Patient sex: M
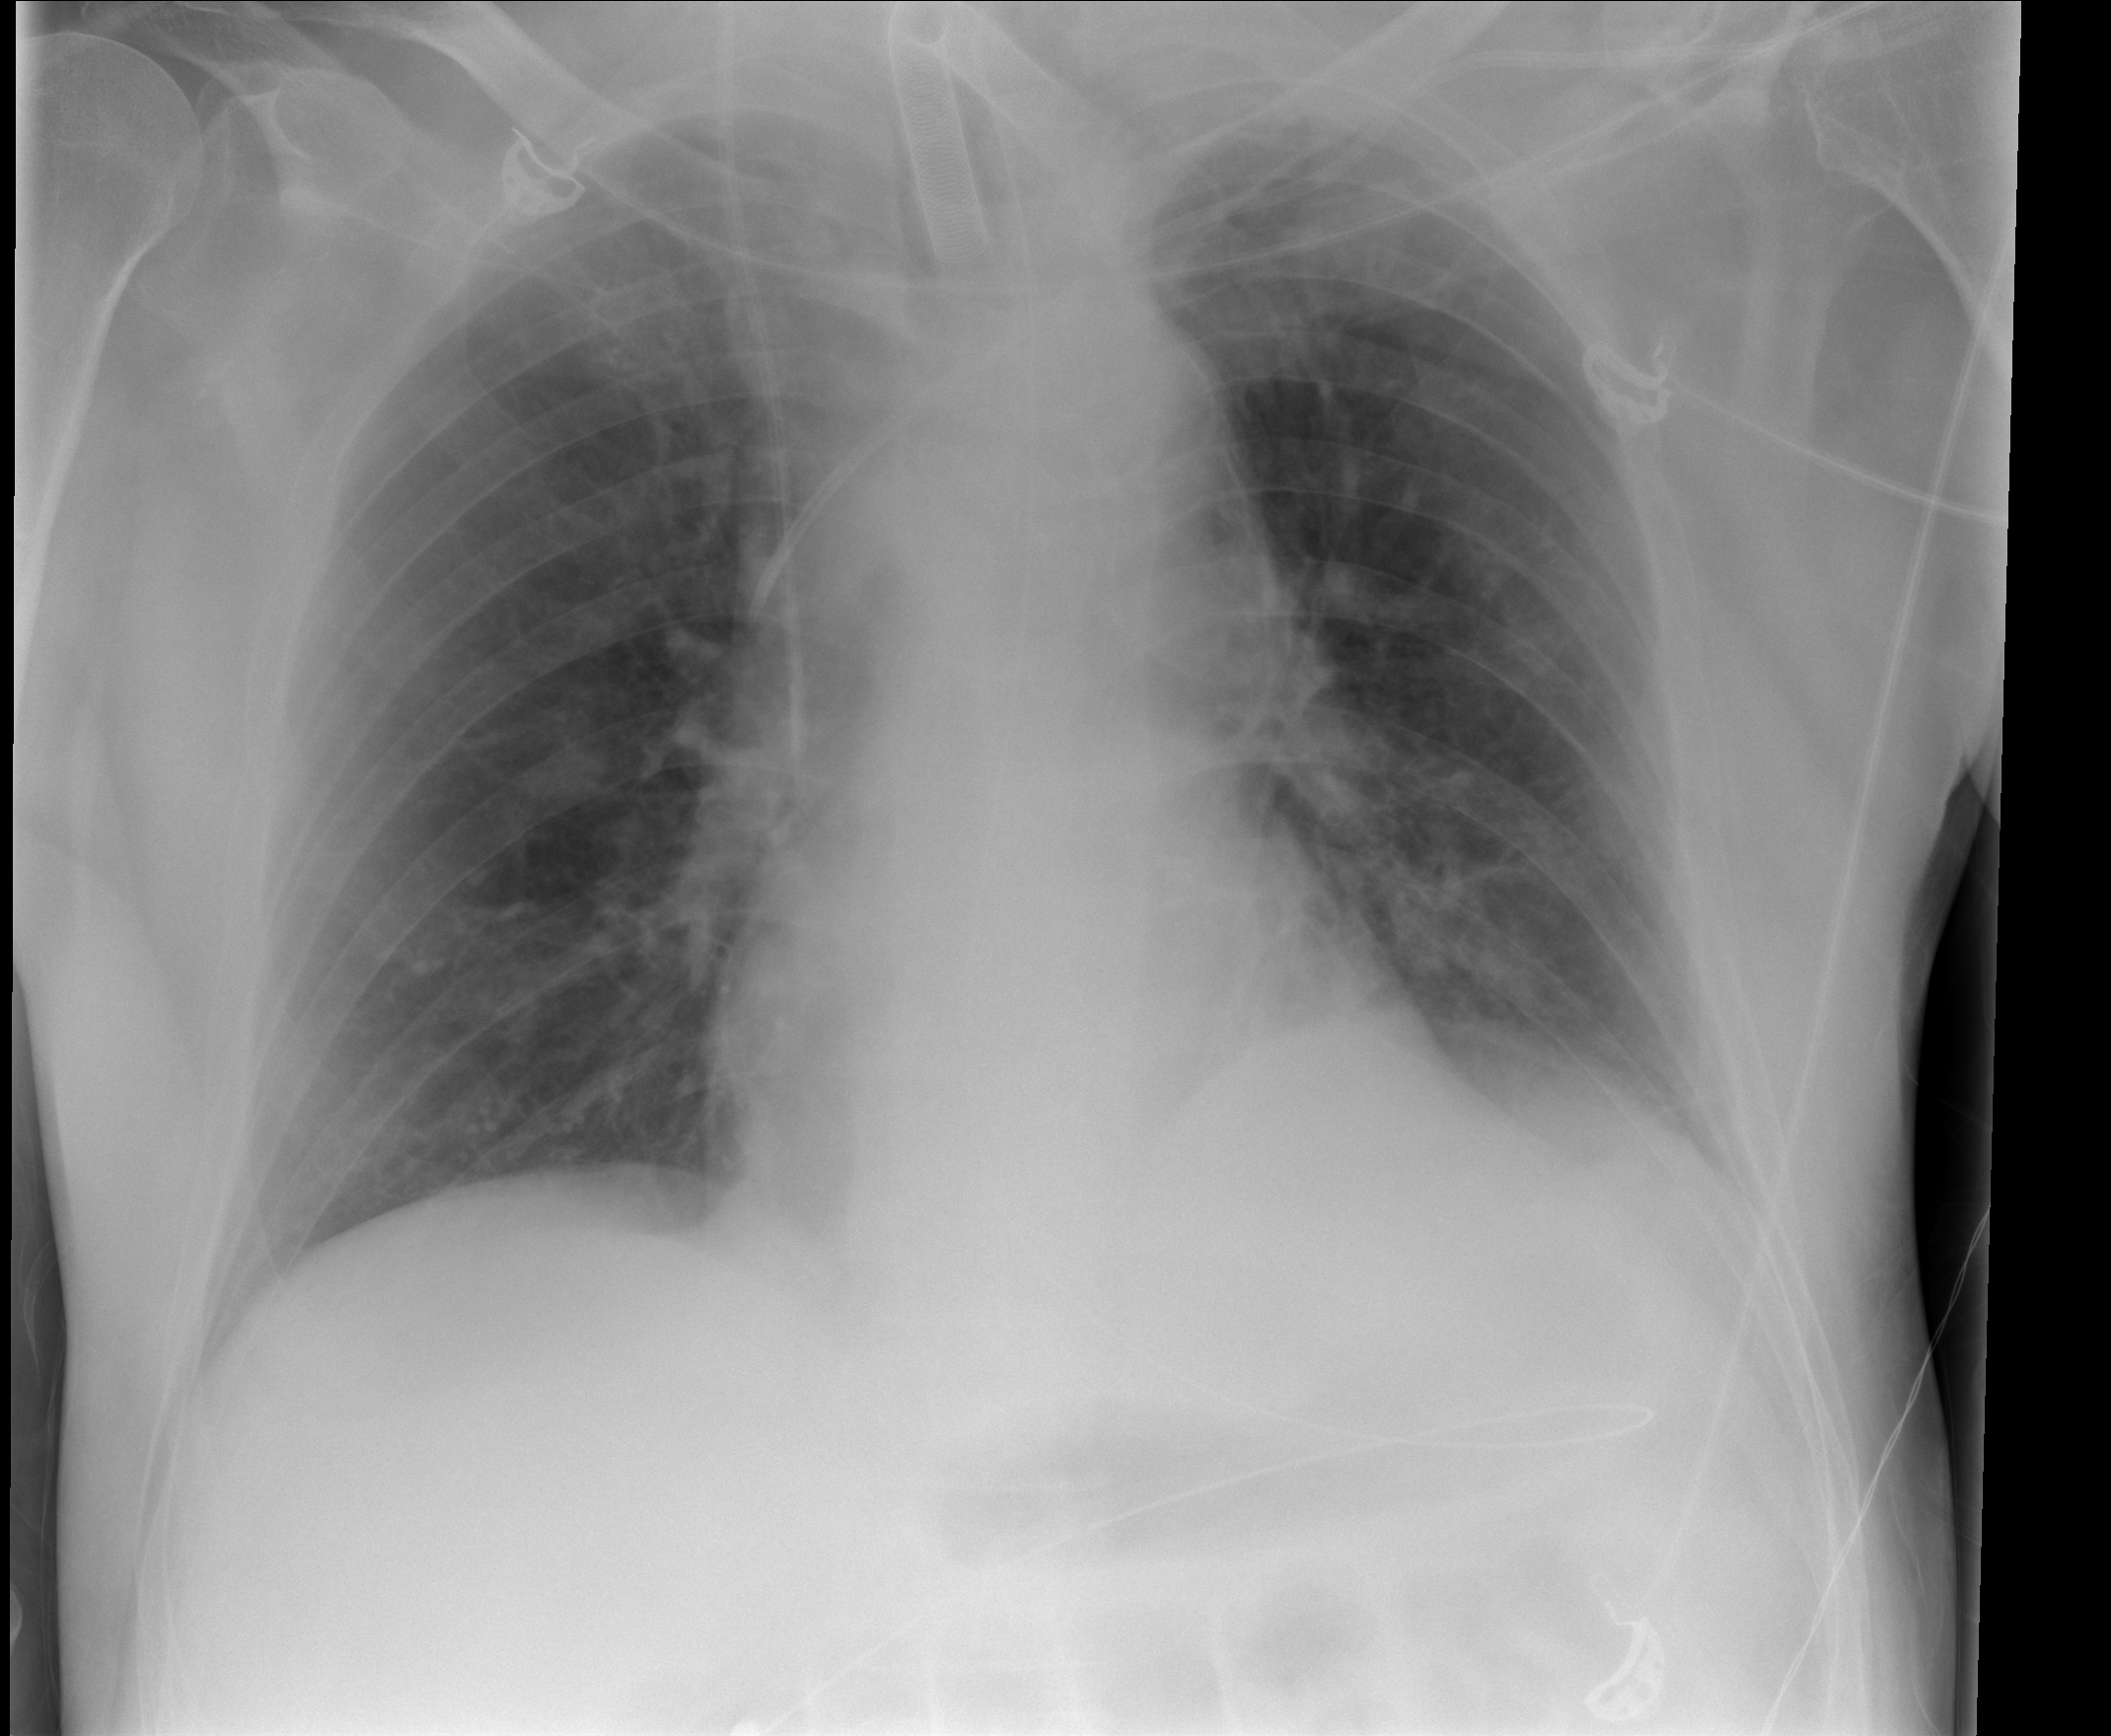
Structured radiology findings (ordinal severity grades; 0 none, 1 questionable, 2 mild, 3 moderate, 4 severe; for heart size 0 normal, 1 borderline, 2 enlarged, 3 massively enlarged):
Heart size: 0
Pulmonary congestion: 0
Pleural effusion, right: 0
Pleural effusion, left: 2
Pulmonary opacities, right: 0
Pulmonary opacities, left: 1
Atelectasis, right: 0
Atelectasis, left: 2